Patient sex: M
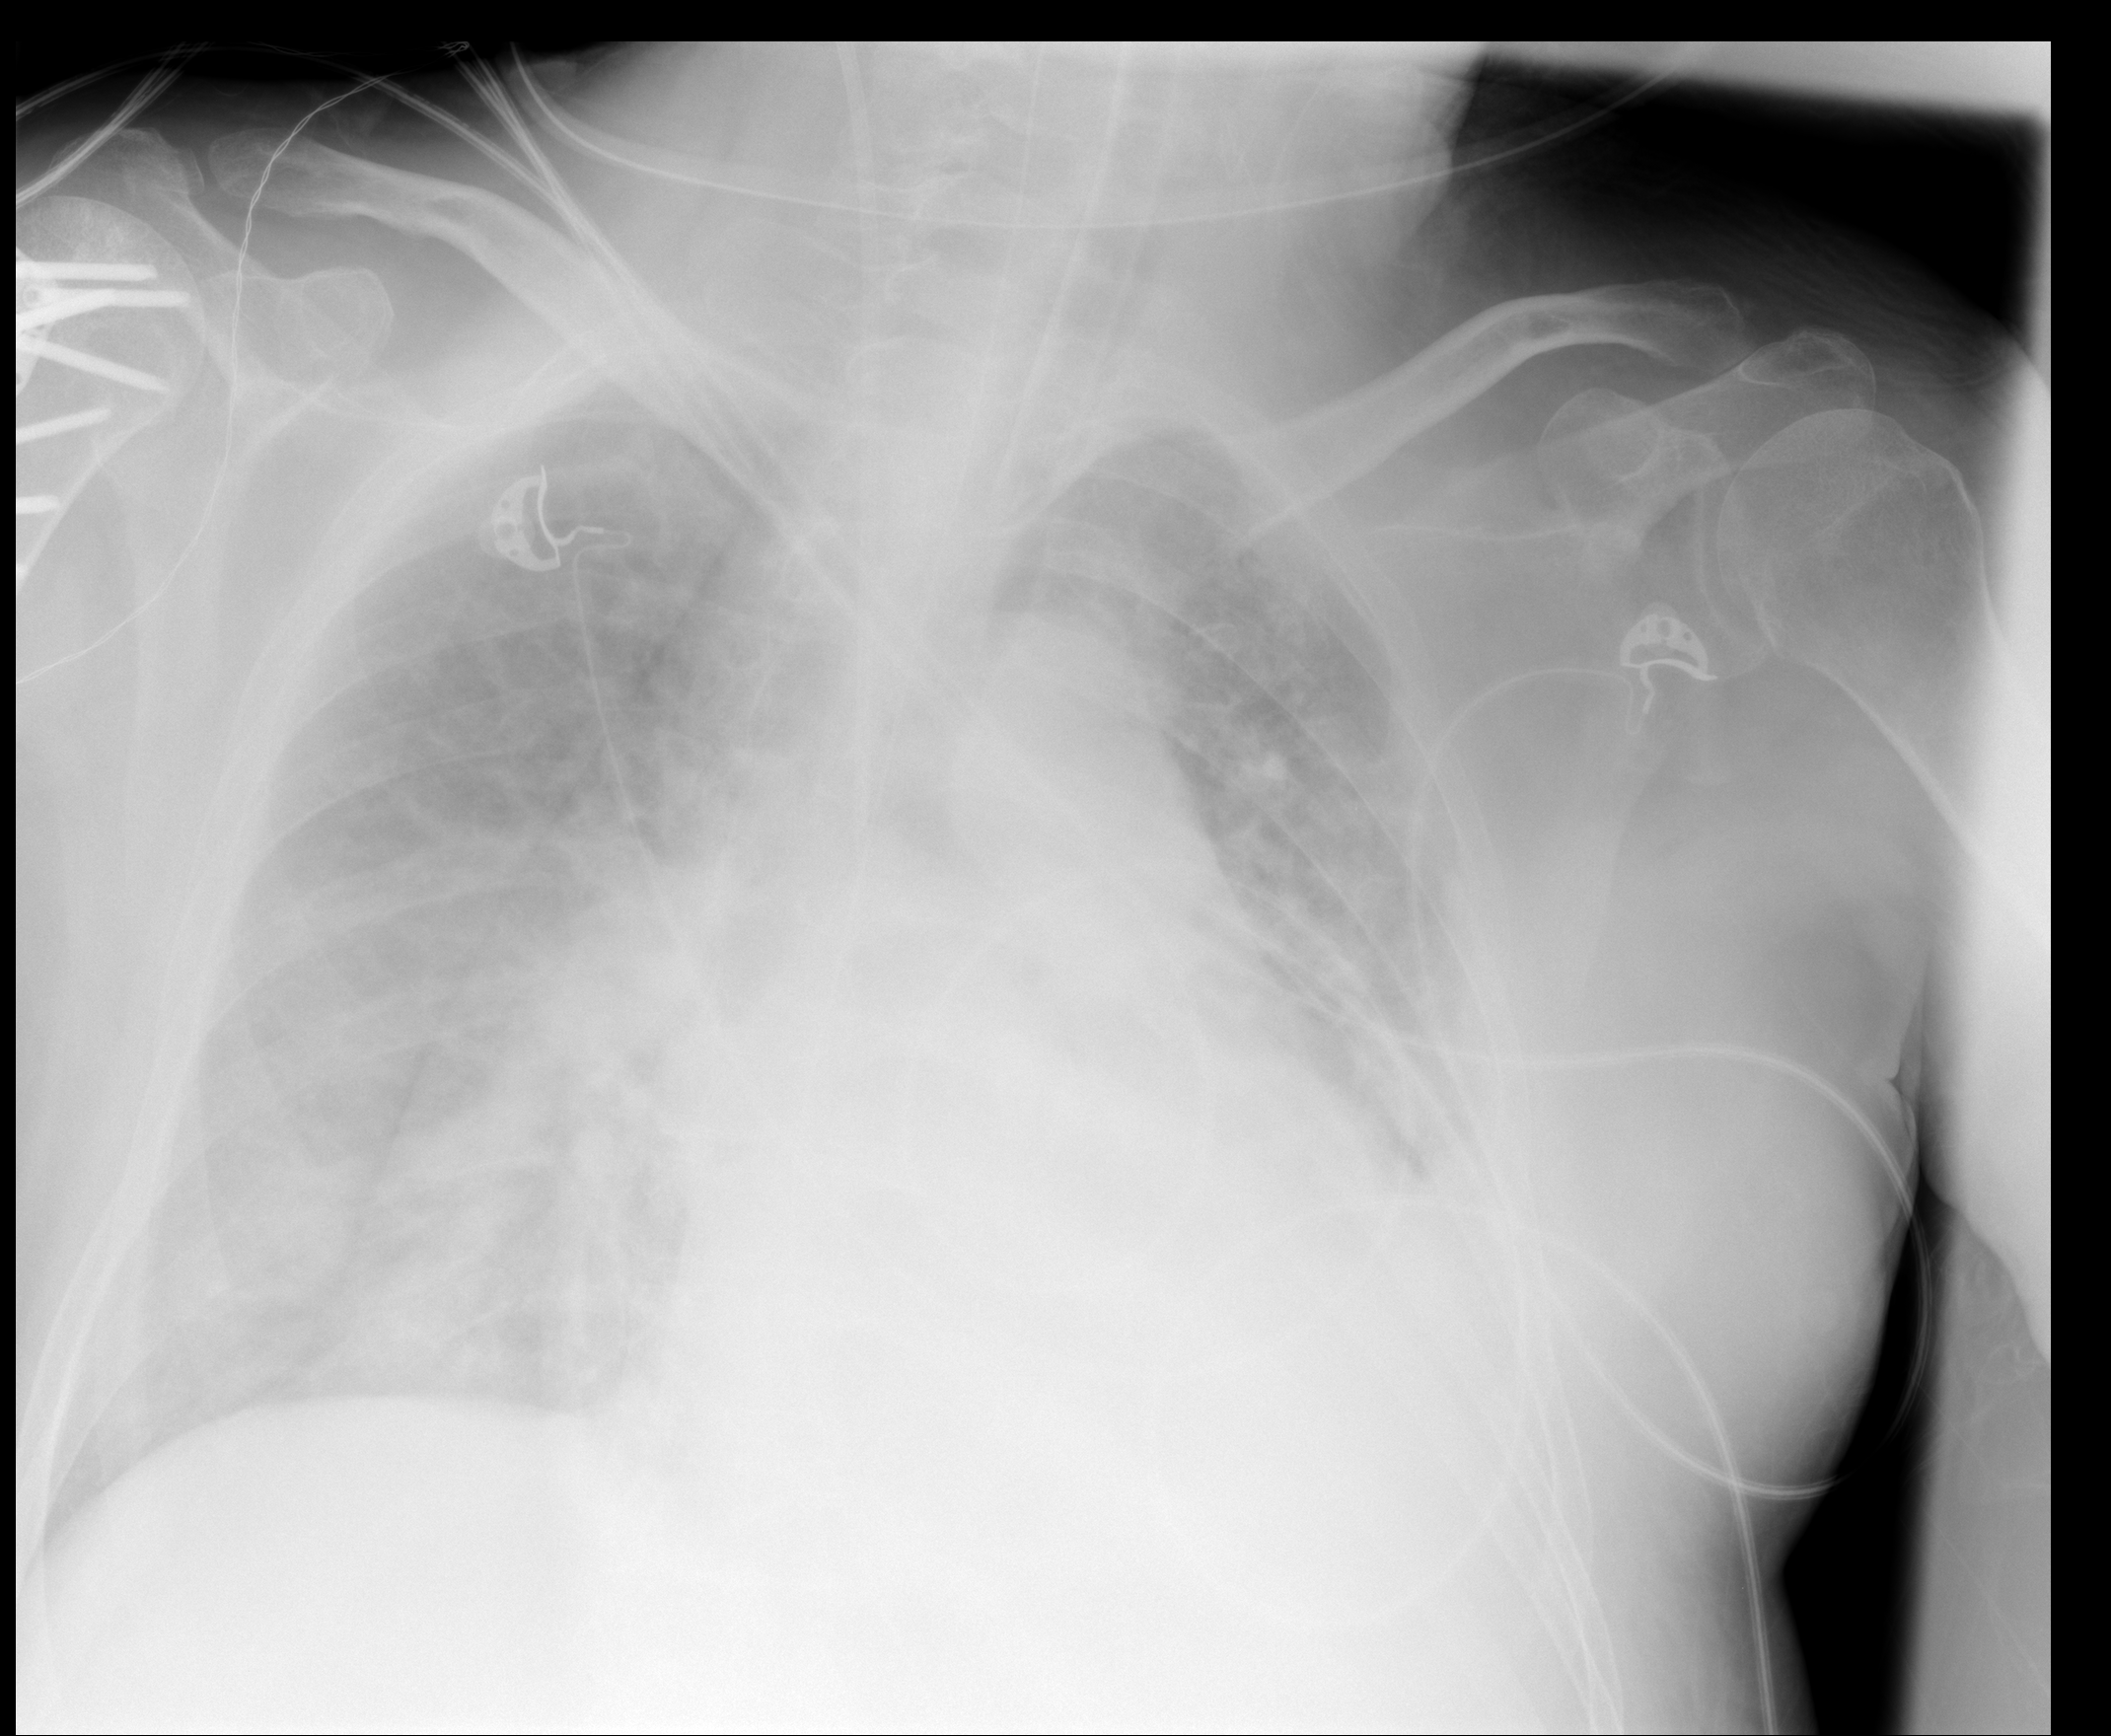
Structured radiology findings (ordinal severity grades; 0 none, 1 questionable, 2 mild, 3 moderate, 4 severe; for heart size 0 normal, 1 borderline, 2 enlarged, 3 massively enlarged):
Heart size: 2
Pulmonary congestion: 2
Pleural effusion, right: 2
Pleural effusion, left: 2
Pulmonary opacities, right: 3
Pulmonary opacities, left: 3
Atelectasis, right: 1
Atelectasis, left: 1